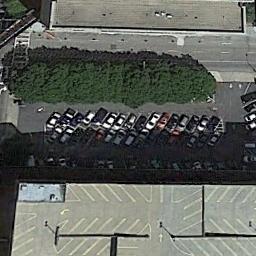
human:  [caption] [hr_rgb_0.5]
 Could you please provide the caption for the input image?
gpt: Many cars of different styles and colors are on the parking lot .

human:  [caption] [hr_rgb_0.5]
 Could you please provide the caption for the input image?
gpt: The parking lot with some neatly arranged cars is between buildings .

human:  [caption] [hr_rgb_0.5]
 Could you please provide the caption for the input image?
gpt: The parking lot is full of cars between buildings and trees .

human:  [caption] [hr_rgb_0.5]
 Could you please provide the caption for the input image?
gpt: Seven rows of cars were parked in the parking lot .

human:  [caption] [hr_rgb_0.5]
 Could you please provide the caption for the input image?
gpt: There are some green trees beside the parking lot with some cars .